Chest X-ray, AP view. Patient: 33 years old, sex M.
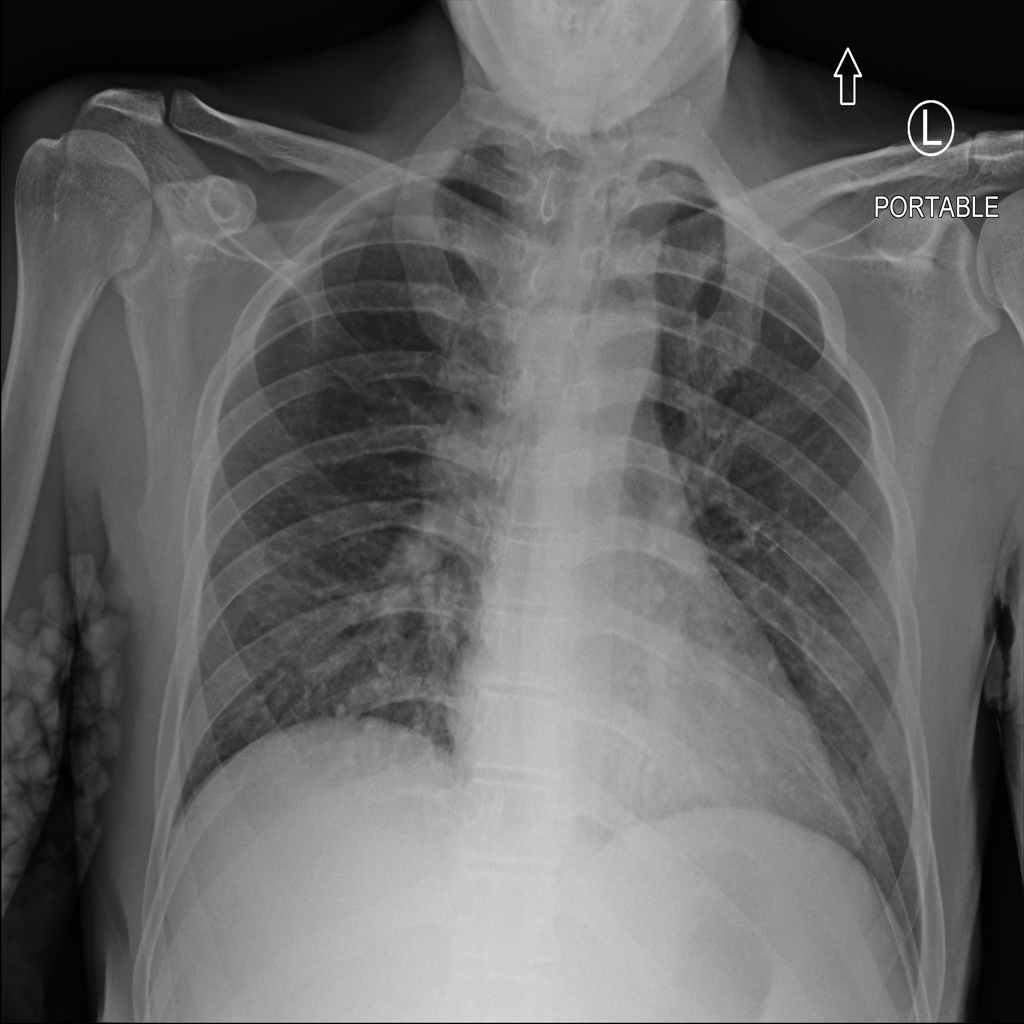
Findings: Edema